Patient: sex M, age 45
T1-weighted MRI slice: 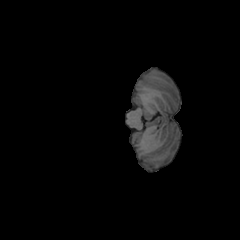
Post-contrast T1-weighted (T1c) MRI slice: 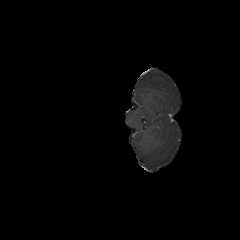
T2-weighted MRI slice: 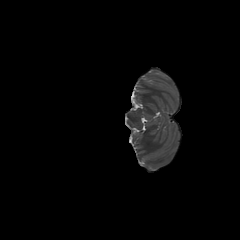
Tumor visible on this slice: no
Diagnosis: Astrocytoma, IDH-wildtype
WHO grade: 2